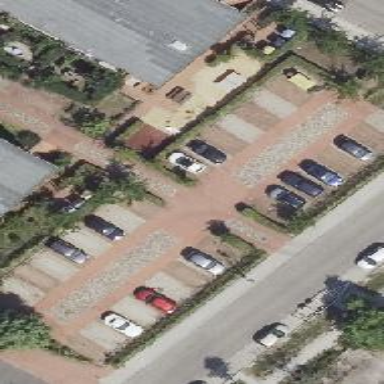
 with parallel parking available on the left street side."